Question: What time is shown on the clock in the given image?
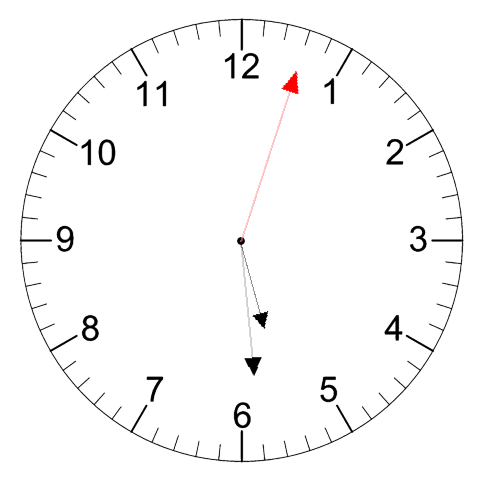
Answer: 05:29:03